Interaction volume radius: 5 \u00c5
Interaction volume height: 35 \u00c5
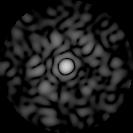
Disorder parameter: 0.8269